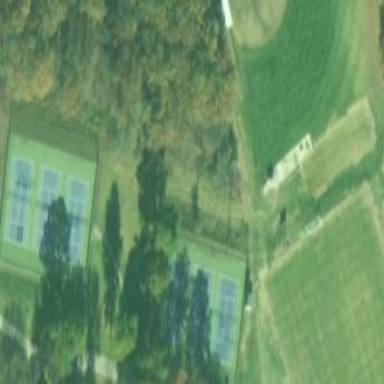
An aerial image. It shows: Tennis court on the leisure land pitch.